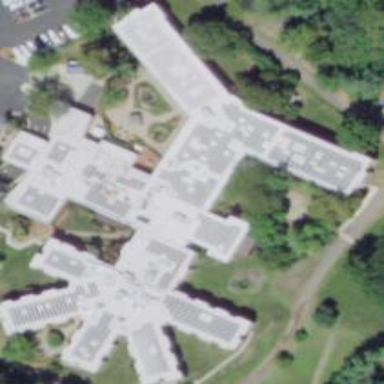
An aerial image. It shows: Nursing home building.